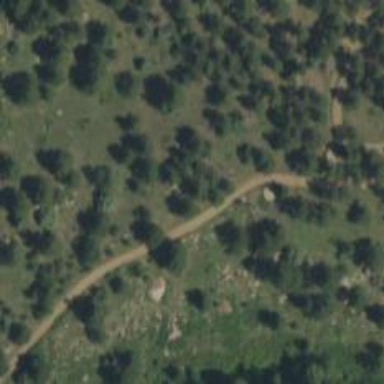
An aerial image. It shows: Path.